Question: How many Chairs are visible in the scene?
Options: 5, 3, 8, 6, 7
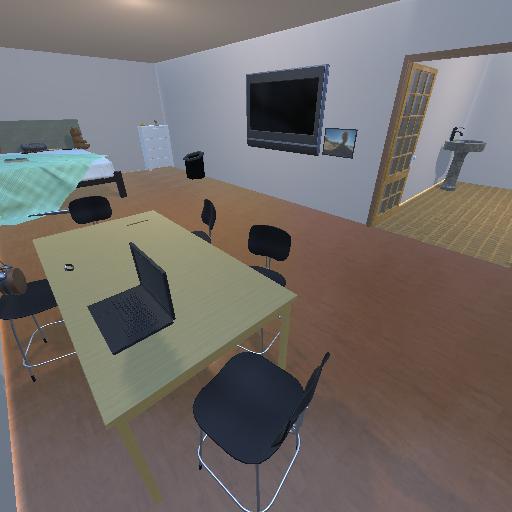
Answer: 5